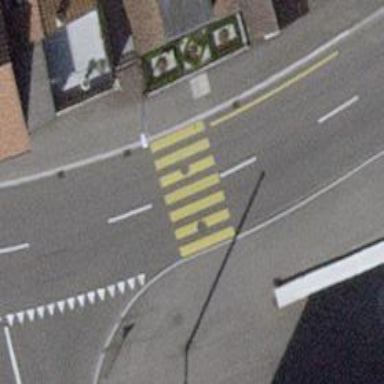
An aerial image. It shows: Marked crossing on the road.